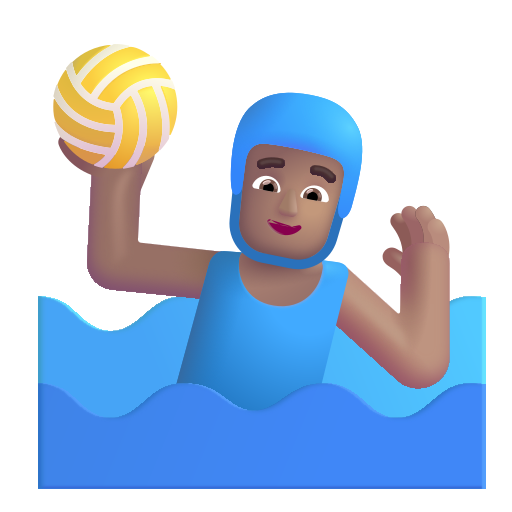
man playing water polo color